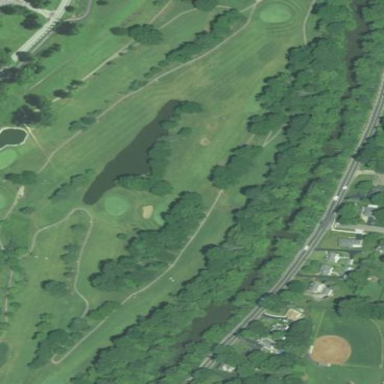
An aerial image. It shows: Golf course surrounded by greenery.